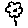
Label: flower